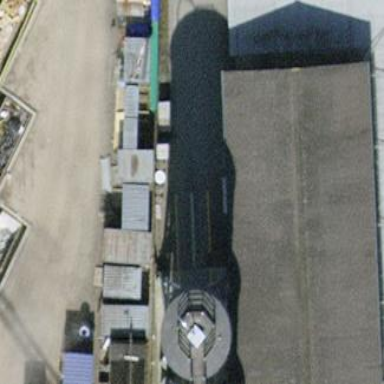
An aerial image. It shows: Commercial building with gabled roof.